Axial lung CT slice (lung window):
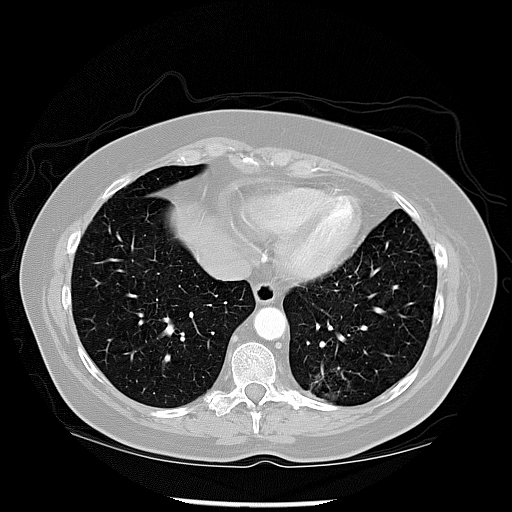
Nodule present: no